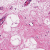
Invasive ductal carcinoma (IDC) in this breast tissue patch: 0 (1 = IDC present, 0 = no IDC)